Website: apple
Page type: customer-info-address
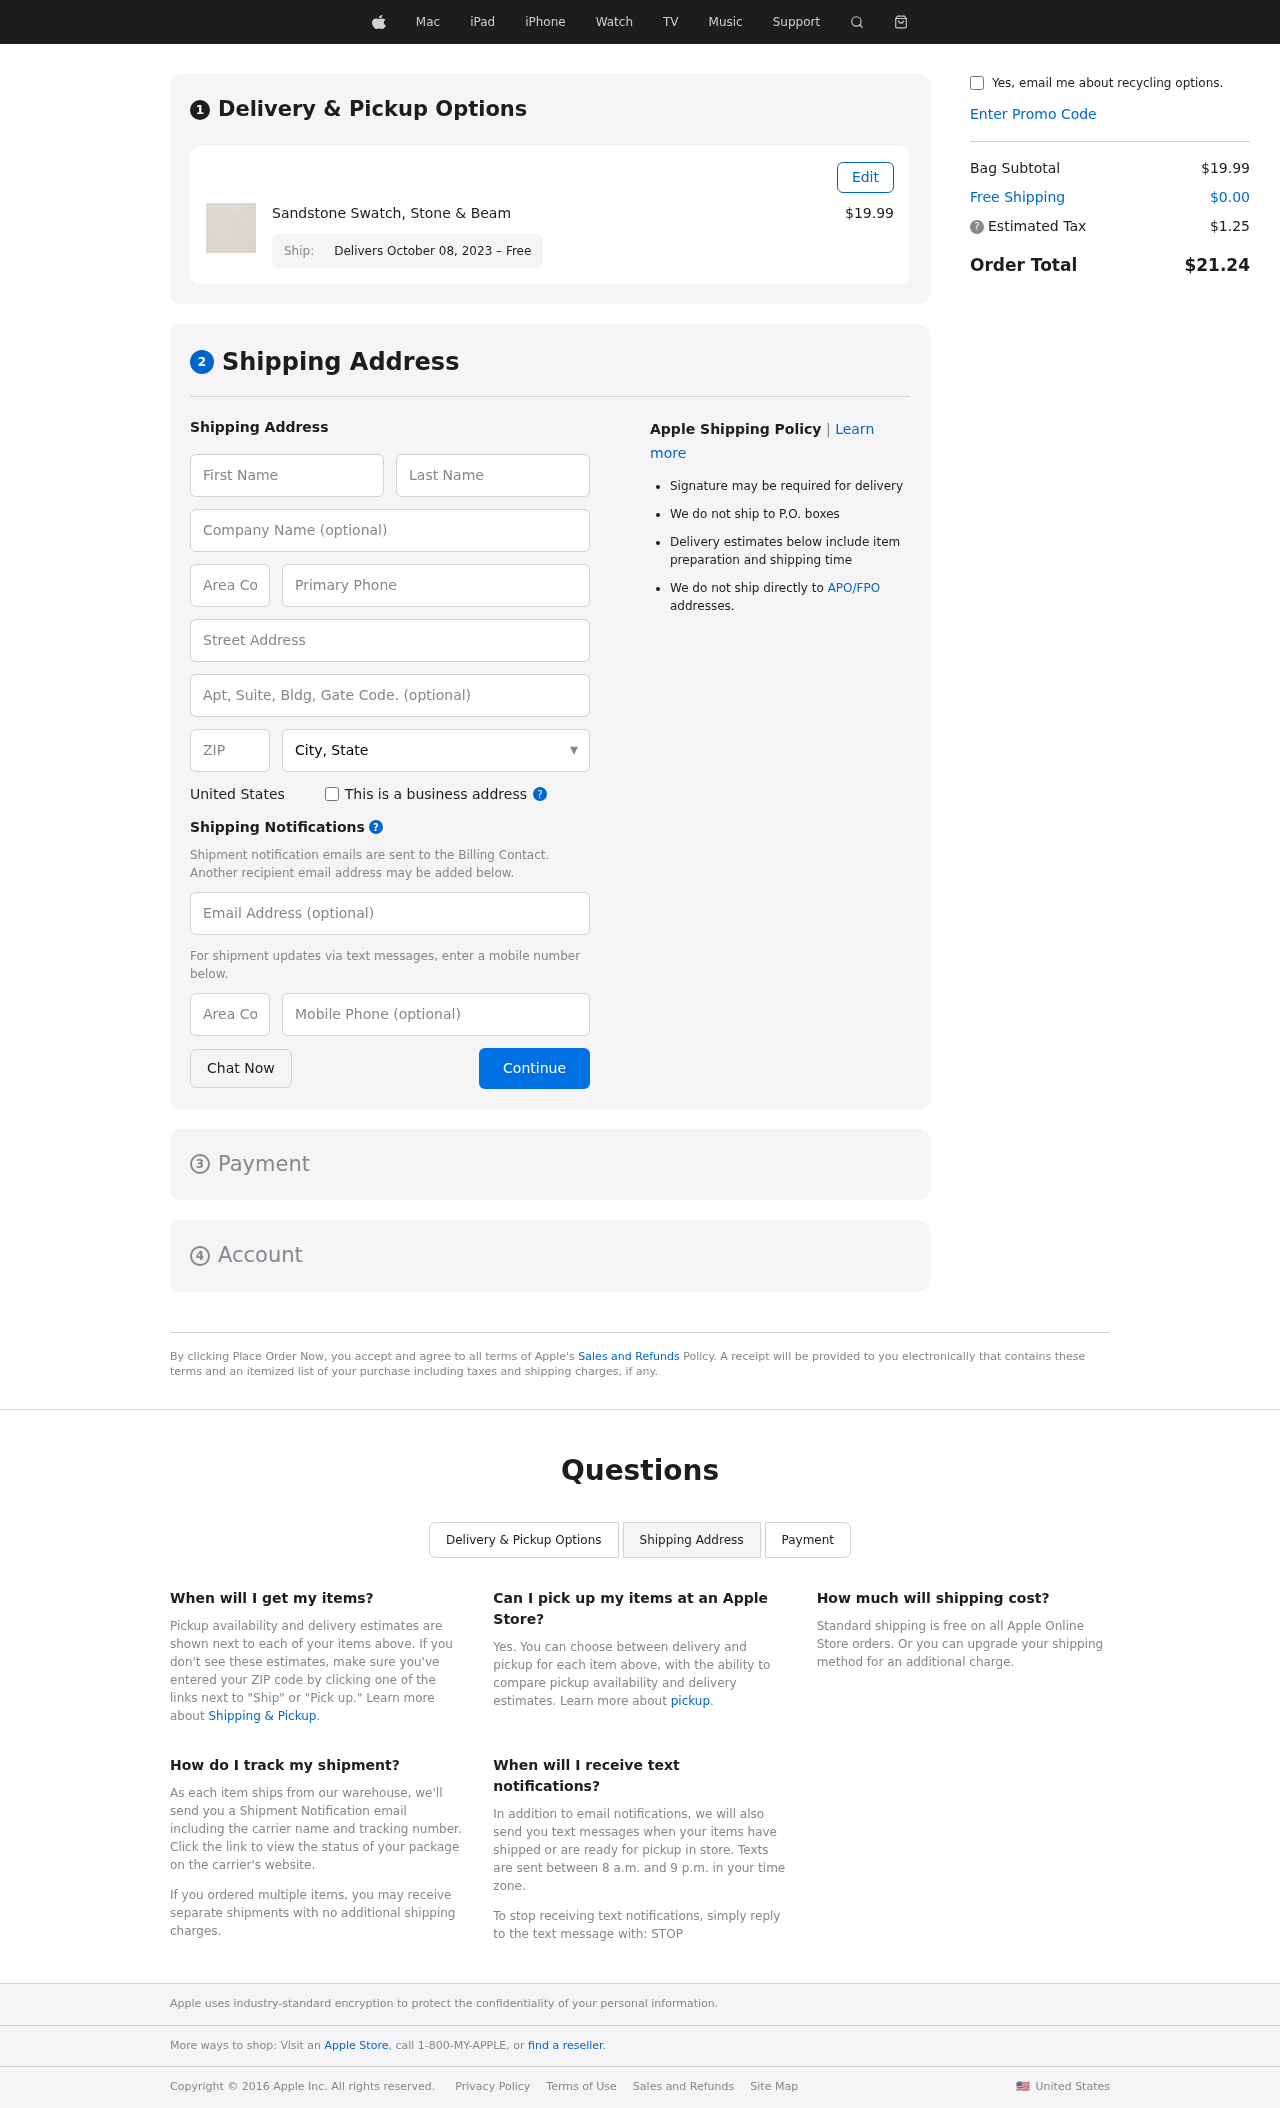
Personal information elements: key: PII_CITY_STATE
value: Casechester, NY
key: PII_COMPANY
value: Evans Group
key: PII_COUNTRY
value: United States
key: PII_EMAIL
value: phampton@yahoo.com
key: PII_FIRSTNAME
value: Paul
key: PII_LASTNAME
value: Hampton
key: PII_PHONE
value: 3359056509
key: PII_PHONE_AREA
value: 335
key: PII_POSTCODE
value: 38084
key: PII_STREET
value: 14394 Saunders Glens
Product elements: key: PRODUCT1_NAME
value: Sandstone Swatch, Stone & Beam
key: PRODUCT1_PRICE
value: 19.99
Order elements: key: ORDER_DELIVERY_DATE
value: Delivers October 08, 2023 – Free
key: ORDER_SUBTOTAL
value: $19.99
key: ORDER_SHIPPING_COST
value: $0.00
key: ORDER_TAX
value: $1.25
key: ORDER_TOTAL
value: $21.24